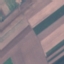
Land use / land cover class: AnnualCrop